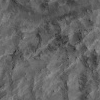
Atmospheric dust classification: not_dusty